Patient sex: M
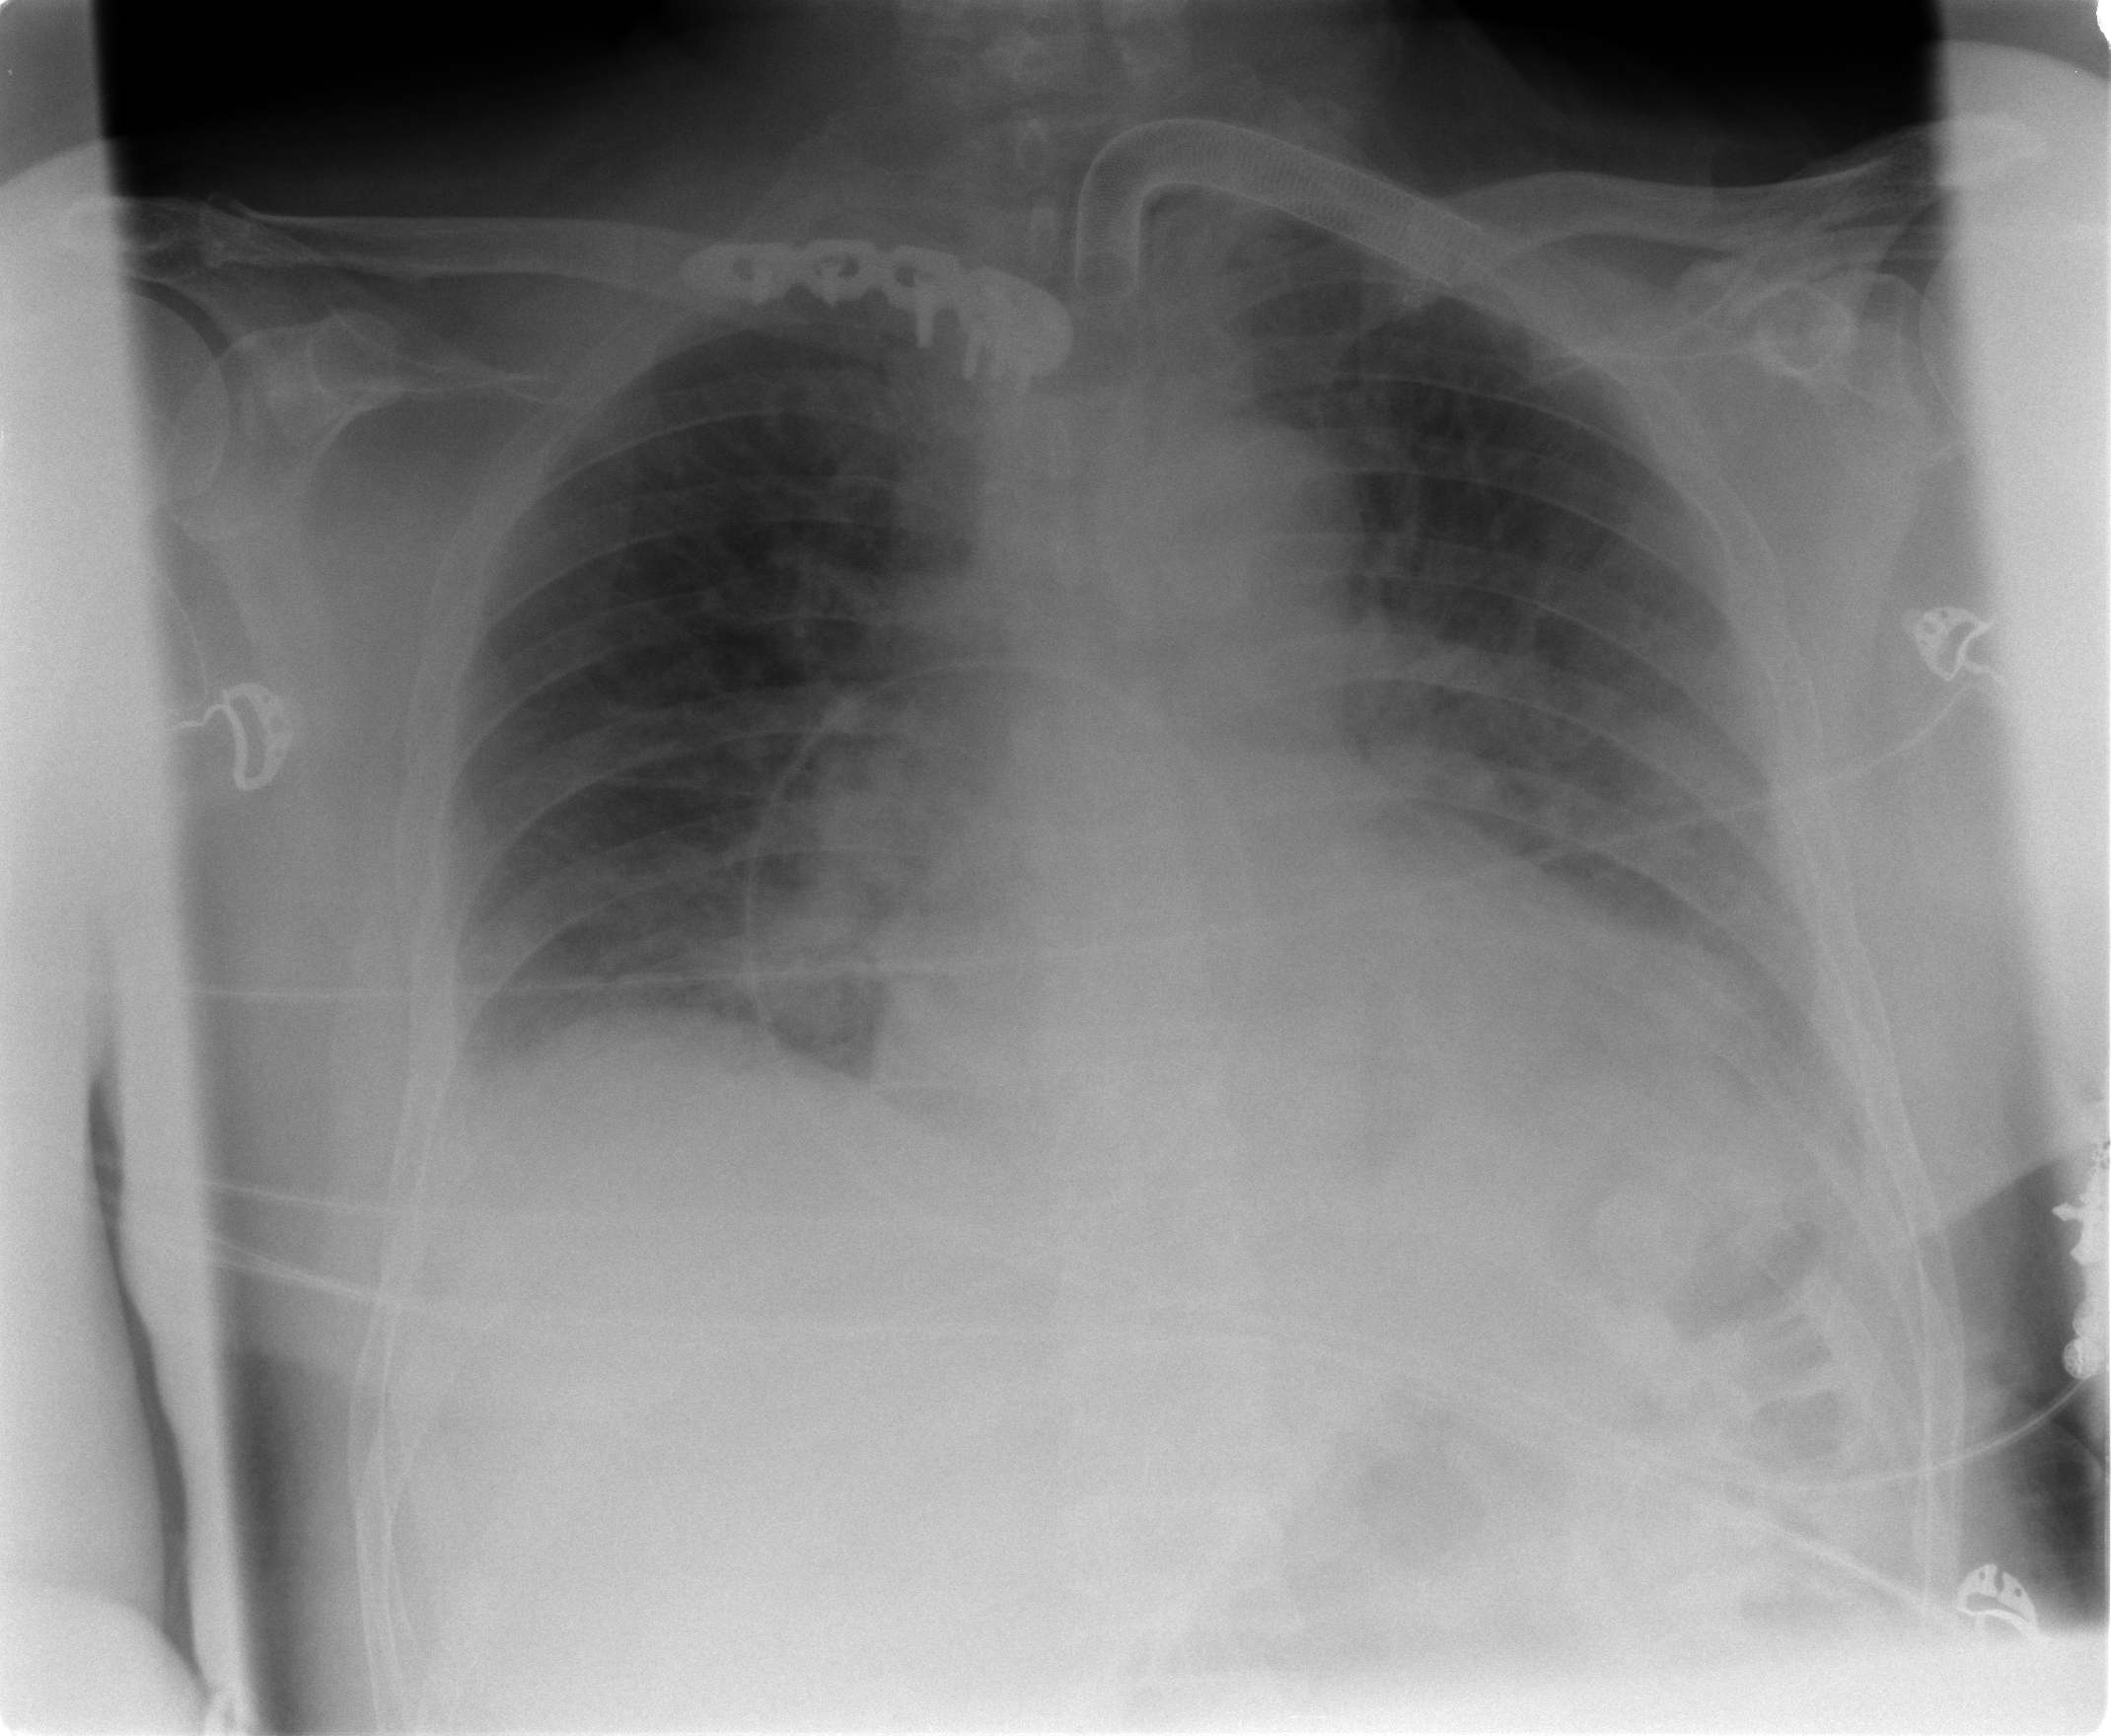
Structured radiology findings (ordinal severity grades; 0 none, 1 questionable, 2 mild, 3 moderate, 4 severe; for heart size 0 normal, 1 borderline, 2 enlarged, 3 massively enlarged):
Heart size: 2
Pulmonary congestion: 2
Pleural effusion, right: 0
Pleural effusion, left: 2
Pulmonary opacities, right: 0
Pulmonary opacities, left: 0
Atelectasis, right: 0
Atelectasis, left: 0